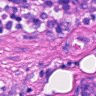
Metastatic tissue present: no